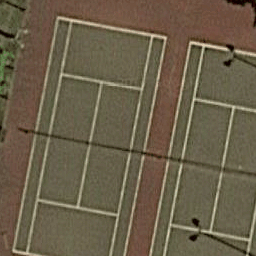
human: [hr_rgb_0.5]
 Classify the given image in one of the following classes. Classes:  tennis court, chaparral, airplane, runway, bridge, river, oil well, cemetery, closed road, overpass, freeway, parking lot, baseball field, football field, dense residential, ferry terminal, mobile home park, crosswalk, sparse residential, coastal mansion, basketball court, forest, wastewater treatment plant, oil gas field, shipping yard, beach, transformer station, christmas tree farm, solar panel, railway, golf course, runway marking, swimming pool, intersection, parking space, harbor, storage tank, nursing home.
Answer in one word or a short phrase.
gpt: tennis court